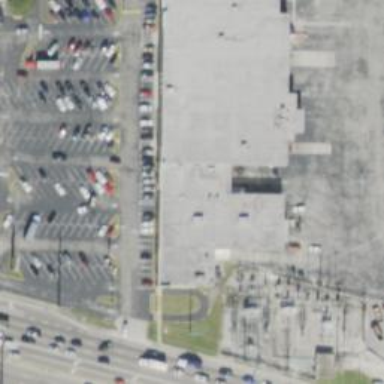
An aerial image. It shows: Retail building.